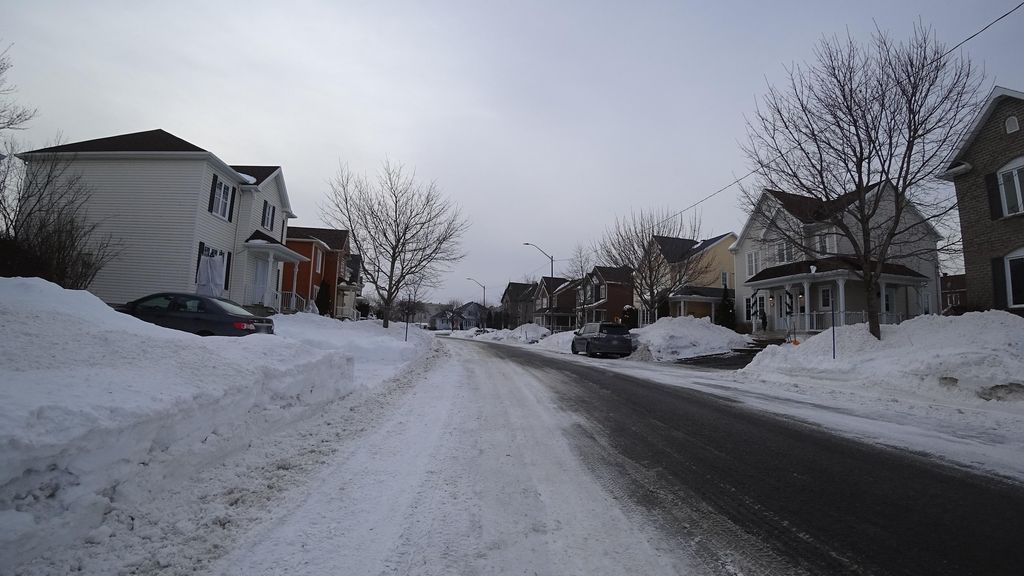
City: quebec_city